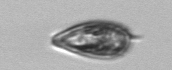
Label: Prorocentrum_triestinum